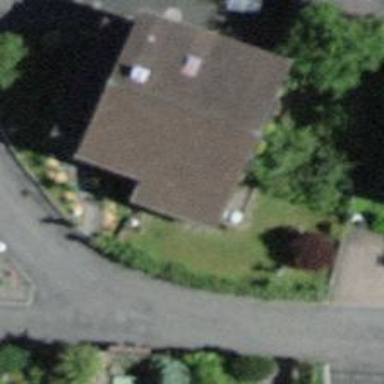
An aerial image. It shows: Garage.